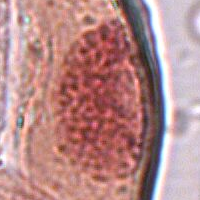
Label: prophase